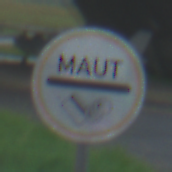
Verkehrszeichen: MautflichtigeStrecke
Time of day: Midday
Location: Outdoor (Suburban)
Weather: Overcast
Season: NotSpecified
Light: Natural